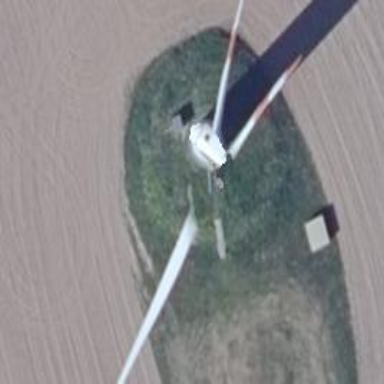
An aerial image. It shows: Wind power generator with wind turbines.